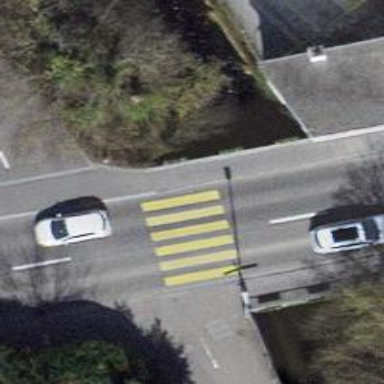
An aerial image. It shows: Footway on bridge with zebra crossing.